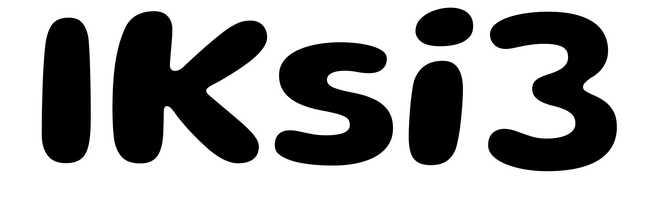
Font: Gluten_SemiBold